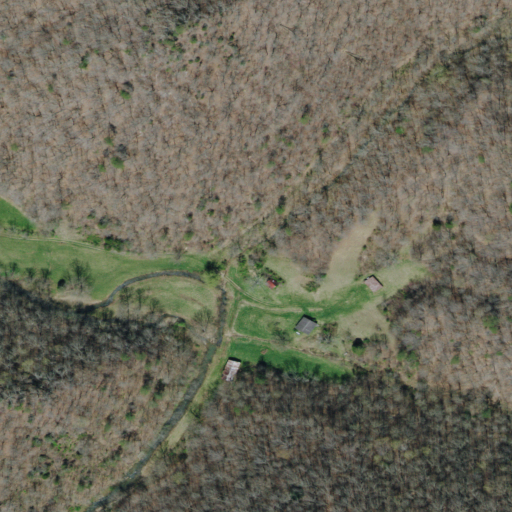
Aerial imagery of valley in Virginia named California Hollow containing deciduous forest, open development, and pasture